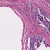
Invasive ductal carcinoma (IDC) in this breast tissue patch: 0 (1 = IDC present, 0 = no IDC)